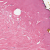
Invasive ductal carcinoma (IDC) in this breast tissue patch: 0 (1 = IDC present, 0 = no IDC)